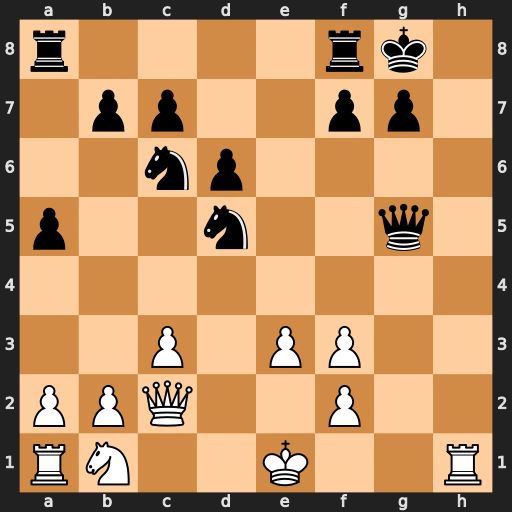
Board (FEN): r4rk1/1pp2pp1/2np4/p2n2q1/8/2P1PP2/PPQ2P2/RN2K2R
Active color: w
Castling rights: KQ
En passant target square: -
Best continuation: Qh7#